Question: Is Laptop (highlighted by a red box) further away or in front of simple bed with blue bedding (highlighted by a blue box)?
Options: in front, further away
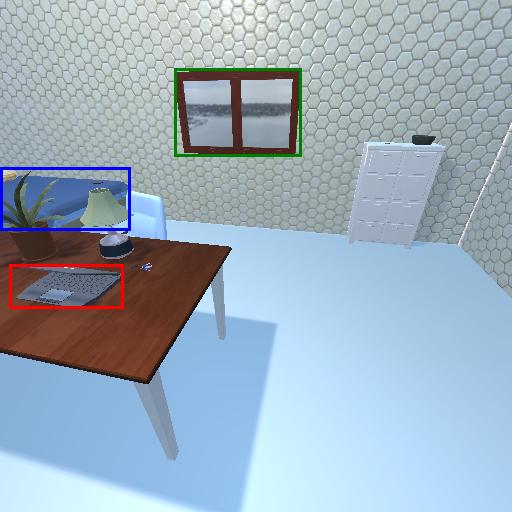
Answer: in front